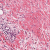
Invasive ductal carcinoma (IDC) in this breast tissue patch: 0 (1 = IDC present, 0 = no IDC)